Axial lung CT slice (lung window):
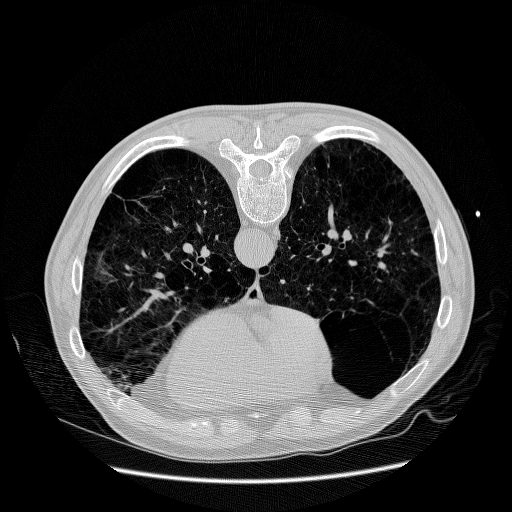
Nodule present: no